Question: I have some main 'object':
'''
import org.apache.spark.SparkConf
import org.apache.spark.SparkContext
import org.apache.spark.SparkContext._
object Main {
def main(args: Array[String]) {
val sc = new SparkContext(
new SparkConf().setMaster("local").setAppName("FakeProjectName")
)
}
}
'''
...then I add 'spark-assembly-1.3.0-hadoop2.4.0.jar' to the build path in Eclipse from
> > :

...and this warning appears in the Eclipse console:
'''
More than one scala library found in the build path
(C:/Program Files/Eclipse/Indigo 3.7.2/configuration/org.eclipse.osgi/bundles/246/1/.cp/lib/scala-library.jar,
C:/spark/lib/spark-assembly-1.3.0-hadoop2.4.0.jar).
This is not an optimal configuration, try to limit to one Scala library in the build path.
FakeProjectName Unknown Scala Classpath Problem
'''
Then I remove 'Scala Library [2.10.2]' from the build path, and it still works. Except now this warning appears in the Eclipse console:
'''
The version of scala library found in the build path is different from the one provided by scala IDE:
2.10.4. Expected: 2.10.2. Make sure you know what you are doing.
FakeProjectName Unknown Scala Classpath Problem
'''
Is this a non-issue? Either way, how do I fix it?
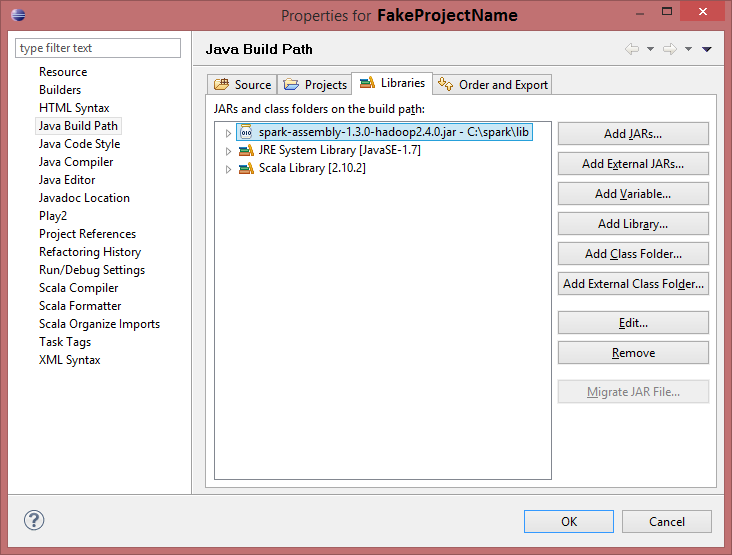
Answer: This is often a non-issue, especially when the version difference is small, but there are no guarantees...
The problem is (as stated in the warning) that your project has two Scala libraries on the class path. One is explicitly configured as part of the project; this is version 2.10.2 and is shipped with the Scala IDE plugins. The other copy has version 2.10.4 and is included in the Spark jar.
One way to fix the problem is to install a different version of Scala IDE, that ships with 2.10.4. But this is not ideal. As noted here, Scala IDE requires every project to use the same library version:
<URL>
A better solution is to clean up the class path by replacing the Spark jar you are using. The one you have is an assembly jar, which means it includes every dependency used in the build that produced it. If you are using sbt or Maven, then you can remove the assembly jar and simply add Spark 1.3.0 and Hadoop 2.4.0 as dependencies of your project. Every other dependency will be pulled in during your build. If you're not using sbt or Maven yet, then perhaps give sbt a spin - it is really easy to set up a build.sbt file with a couple of library dependencies, and sbt has a degree of support for specifying which library version to use.